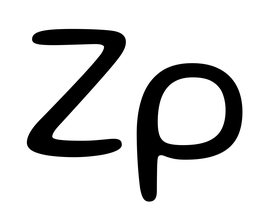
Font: Gluten_Light